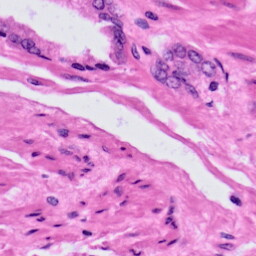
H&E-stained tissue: Prostate